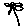
Label: flower